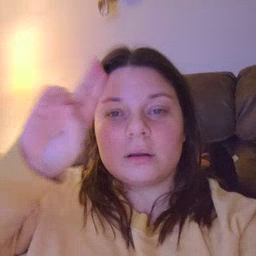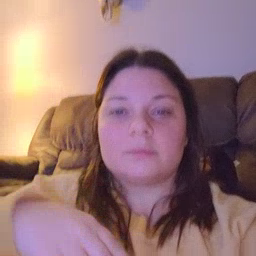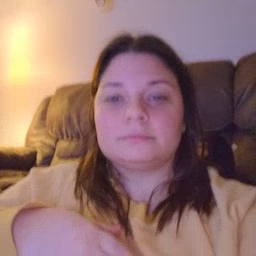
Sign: uncle